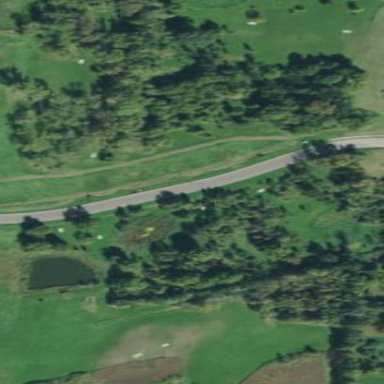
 perfect for leisurely sports activities."